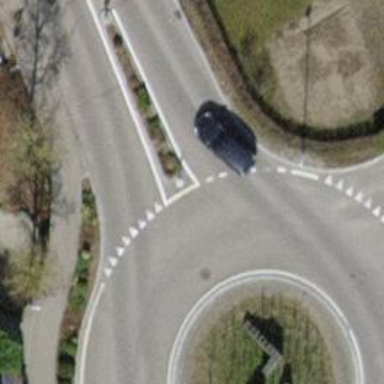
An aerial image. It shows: Tertiary road with asphalt surface. It has cycle lane on both sides.